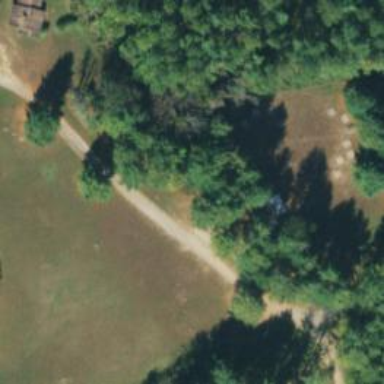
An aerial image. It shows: Camping site with tents set up.